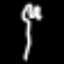
Label: fork